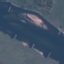
Land use / land cover class: River